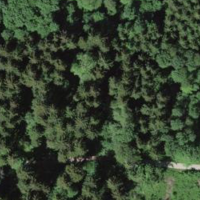
EUNIS habitat code: 43
Species observed at this site:
Pammene aurana
Cyanistes caeruleus
Petasites albus
Parus major
Dryocopus martius
Dendrocopos major
Sitta europaea
Columba palumbus
Periparus ater